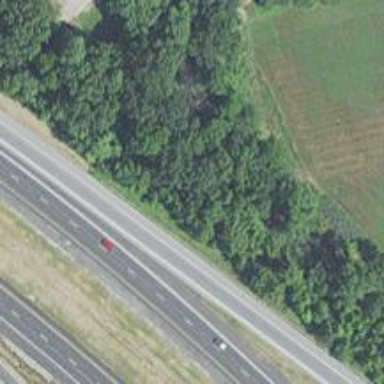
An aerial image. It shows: Asphalt motorway link.